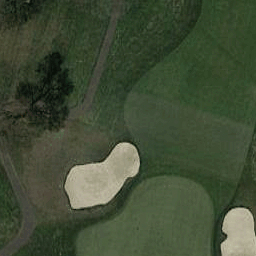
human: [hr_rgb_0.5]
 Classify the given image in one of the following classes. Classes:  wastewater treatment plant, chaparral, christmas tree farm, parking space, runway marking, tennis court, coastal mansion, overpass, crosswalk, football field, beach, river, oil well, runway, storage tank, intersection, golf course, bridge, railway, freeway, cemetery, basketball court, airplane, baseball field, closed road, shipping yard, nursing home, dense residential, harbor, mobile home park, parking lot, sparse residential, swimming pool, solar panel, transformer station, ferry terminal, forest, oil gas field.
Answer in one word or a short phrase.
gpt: golf course